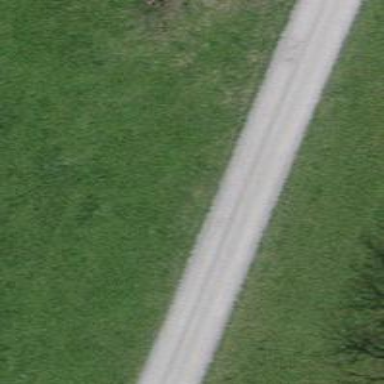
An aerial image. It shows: Gravel track.